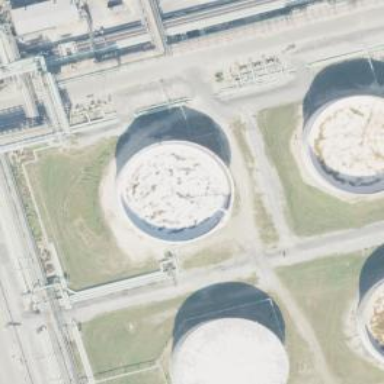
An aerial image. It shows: Storage tank created as man-made structure.